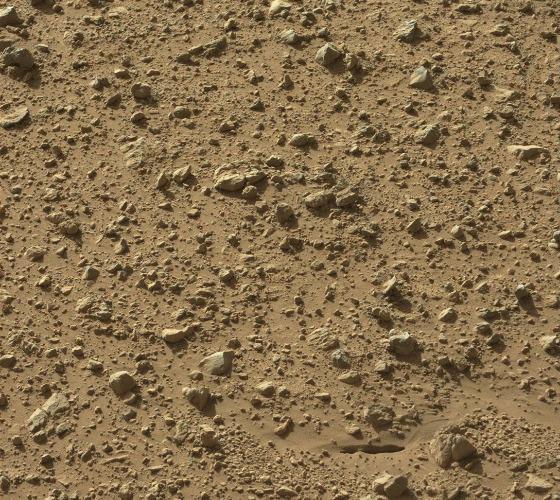
Terrain classes present: Gravel / Sand / Soil, Rock, Shadow